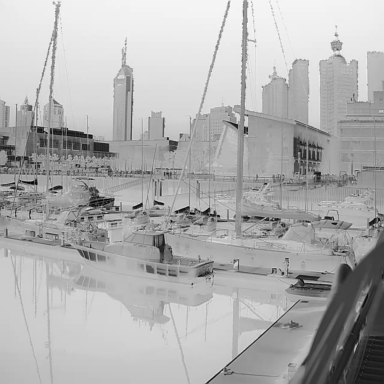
There are three canoes in the infrared image.